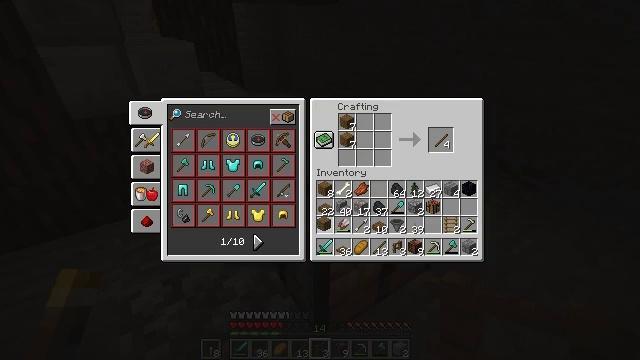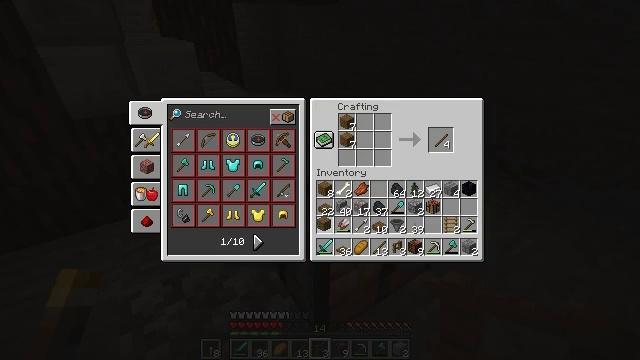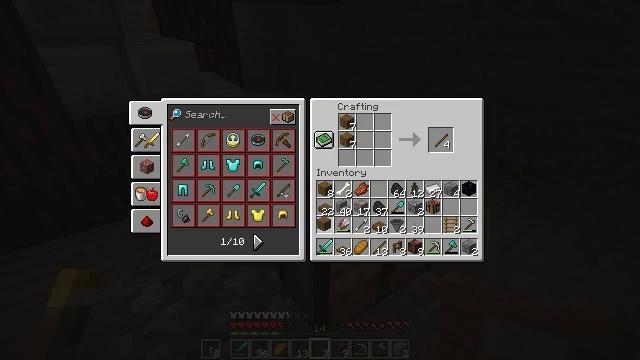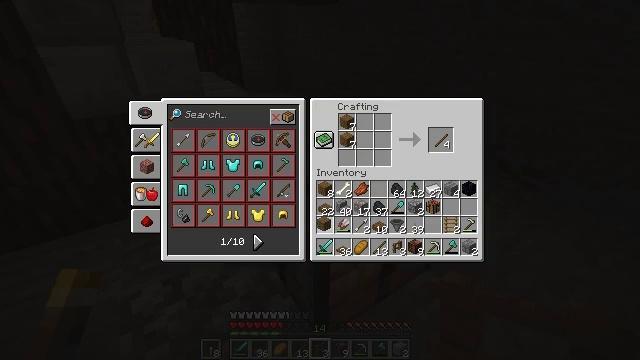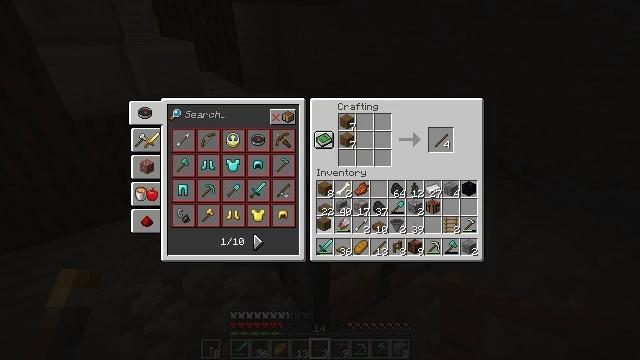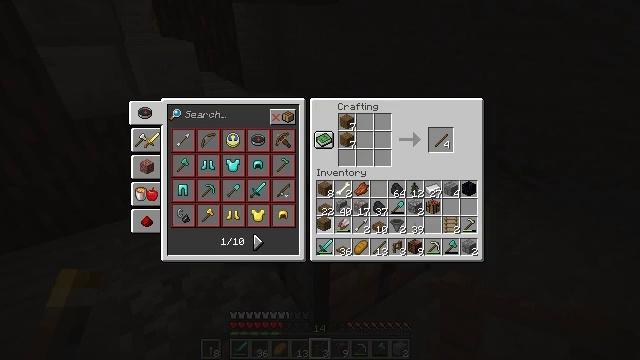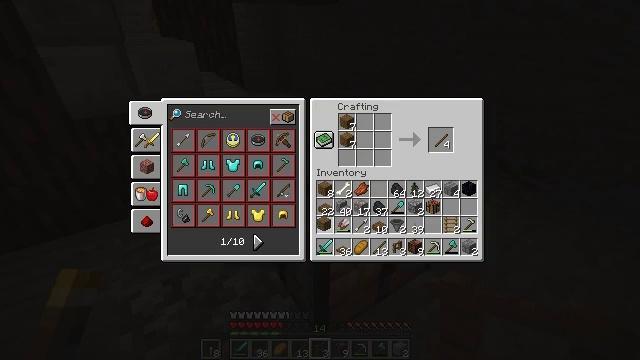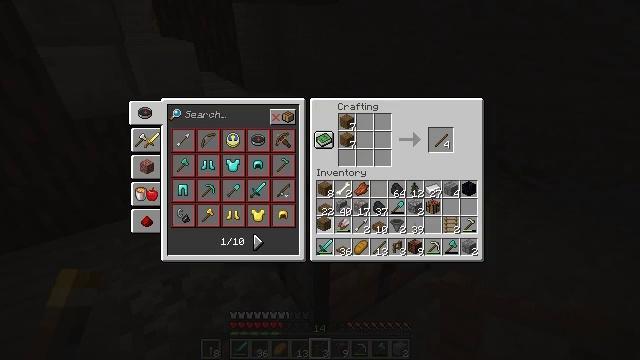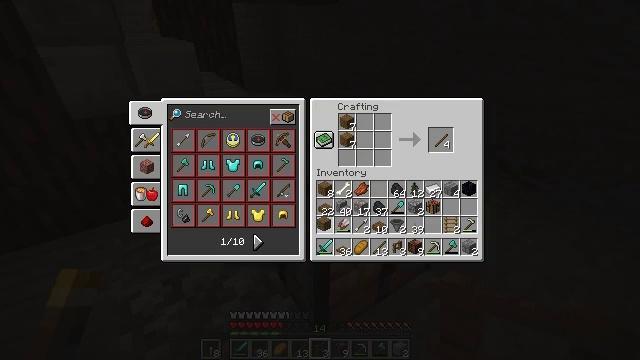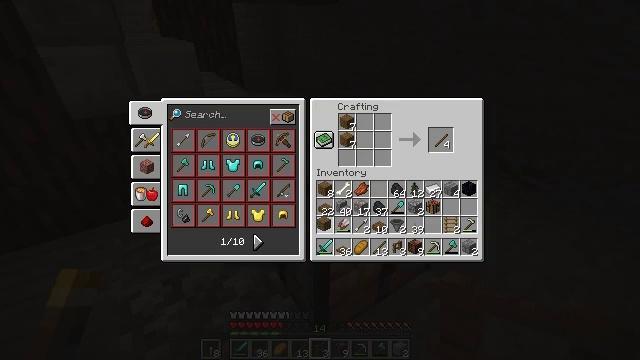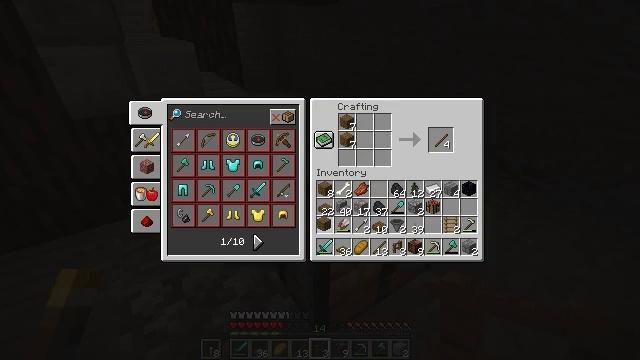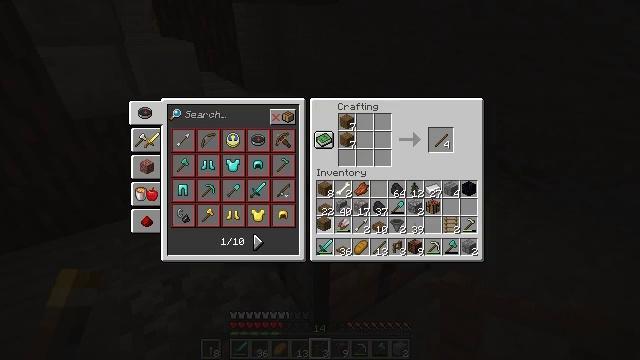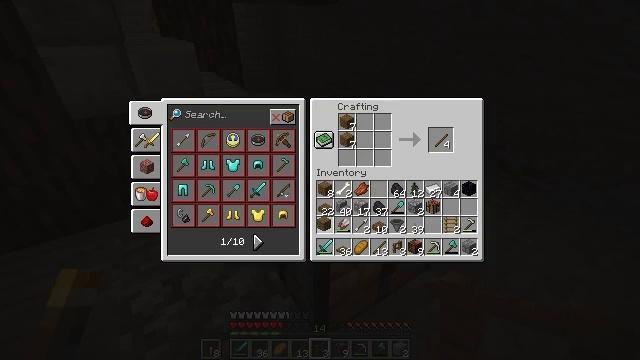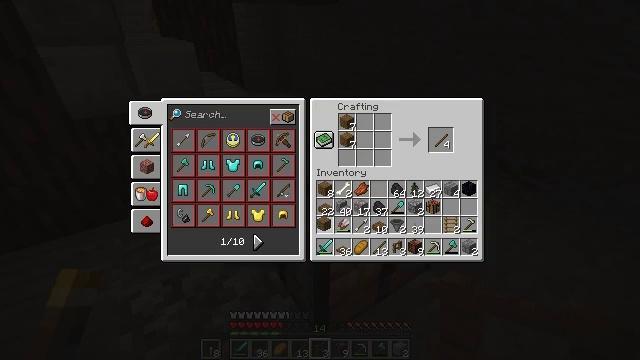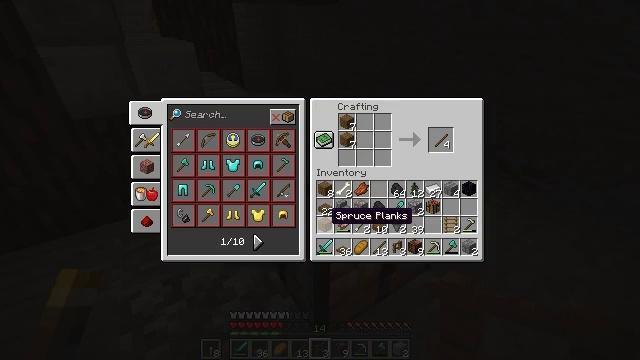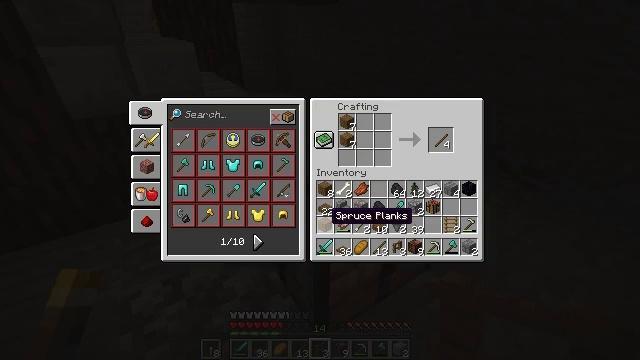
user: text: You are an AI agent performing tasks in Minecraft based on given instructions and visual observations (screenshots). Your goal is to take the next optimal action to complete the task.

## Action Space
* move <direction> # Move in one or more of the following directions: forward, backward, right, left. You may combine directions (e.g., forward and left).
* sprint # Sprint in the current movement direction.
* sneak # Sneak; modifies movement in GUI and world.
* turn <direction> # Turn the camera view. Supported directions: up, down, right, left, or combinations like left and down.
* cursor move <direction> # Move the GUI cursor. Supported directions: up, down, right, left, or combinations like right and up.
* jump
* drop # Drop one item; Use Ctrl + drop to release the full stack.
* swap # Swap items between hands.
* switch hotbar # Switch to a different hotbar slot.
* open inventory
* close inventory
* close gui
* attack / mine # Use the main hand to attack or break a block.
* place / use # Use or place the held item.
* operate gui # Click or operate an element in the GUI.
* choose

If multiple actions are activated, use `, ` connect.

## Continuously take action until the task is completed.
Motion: motion action
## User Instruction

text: Use spruce planks and sticks to make a spruce fence.
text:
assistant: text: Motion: no_op
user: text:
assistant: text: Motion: no_op
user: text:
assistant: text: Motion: no_op
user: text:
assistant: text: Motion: no_op
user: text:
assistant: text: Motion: no_op
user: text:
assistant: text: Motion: no_op
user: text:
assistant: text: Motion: no_op
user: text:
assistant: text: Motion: no_op
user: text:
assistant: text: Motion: no_op
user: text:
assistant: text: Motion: no_op
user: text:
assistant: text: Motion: operate gui
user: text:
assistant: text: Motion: operate gui
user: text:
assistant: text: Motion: operate gui
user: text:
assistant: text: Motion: no_op
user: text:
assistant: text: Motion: no_op
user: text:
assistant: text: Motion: no_op
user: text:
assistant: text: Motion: no_op
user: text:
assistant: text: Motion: no_op
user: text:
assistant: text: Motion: cursor move up
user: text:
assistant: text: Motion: cursor move up
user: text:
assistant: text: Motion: cursor move up
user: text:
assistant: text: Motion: cursor move up
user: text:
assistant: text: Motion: no_op
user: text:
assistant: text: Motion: no_op
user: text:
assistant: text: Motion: no_op
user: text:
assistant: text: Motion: no_op
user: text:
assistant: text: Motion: no_op
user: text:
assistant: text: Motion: cursor move up
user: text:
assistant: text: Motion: no_op
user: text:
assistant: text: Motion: choose